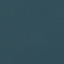
Label: SeaLake